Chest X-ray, PA view. Patient: 70 years old, sex M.
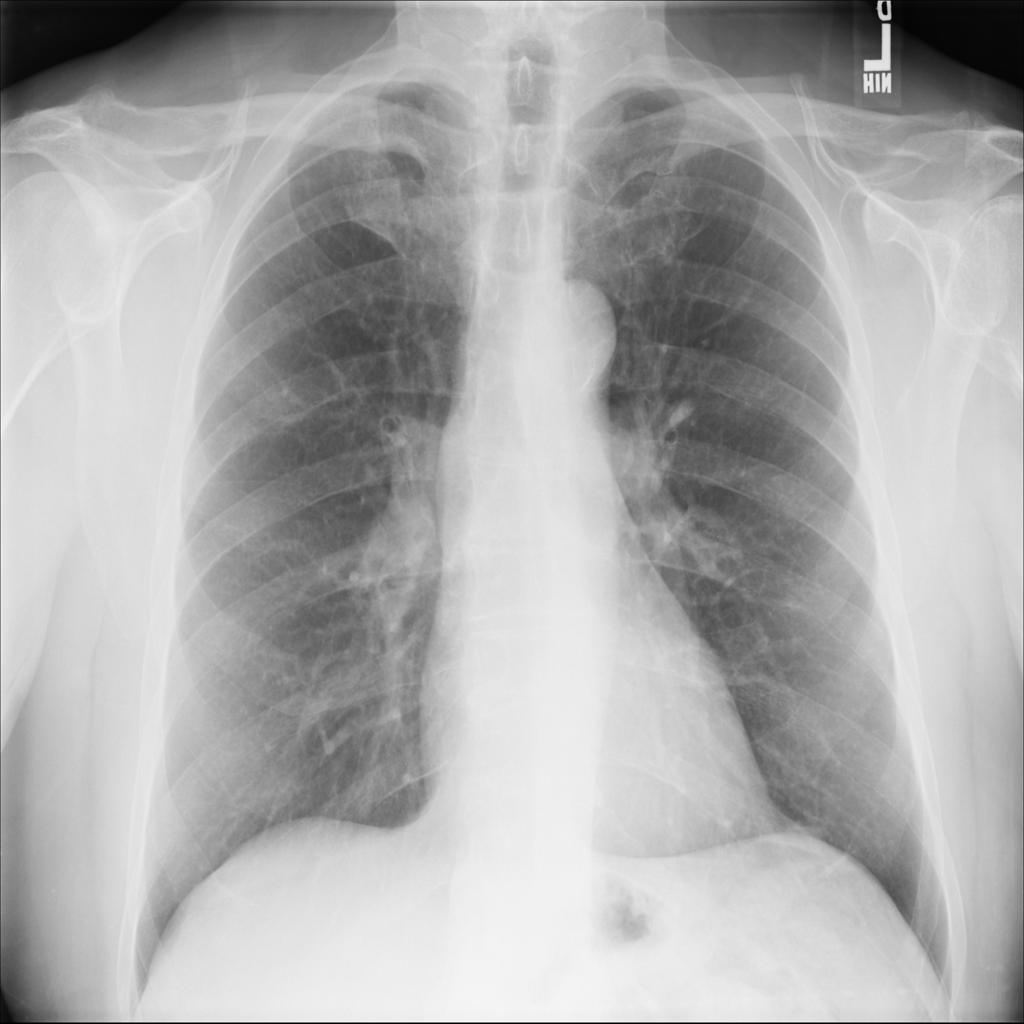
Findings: No Finding